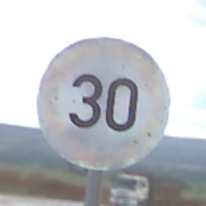
Verkehrszeichen: Geschwindigkeit30
Umgebung: Outdoor, RoadRail
Tageszeit: MorningAfternoon
Wetter: PartlyCloudy
Licht: Natural
Jahreszeit: NotSpecified
Kontrast: LowContrast